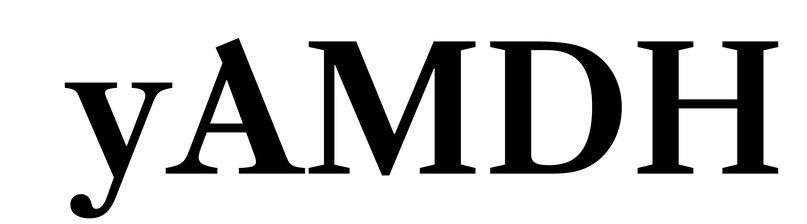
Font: LibreCaslonText_SemiBold